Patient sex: F
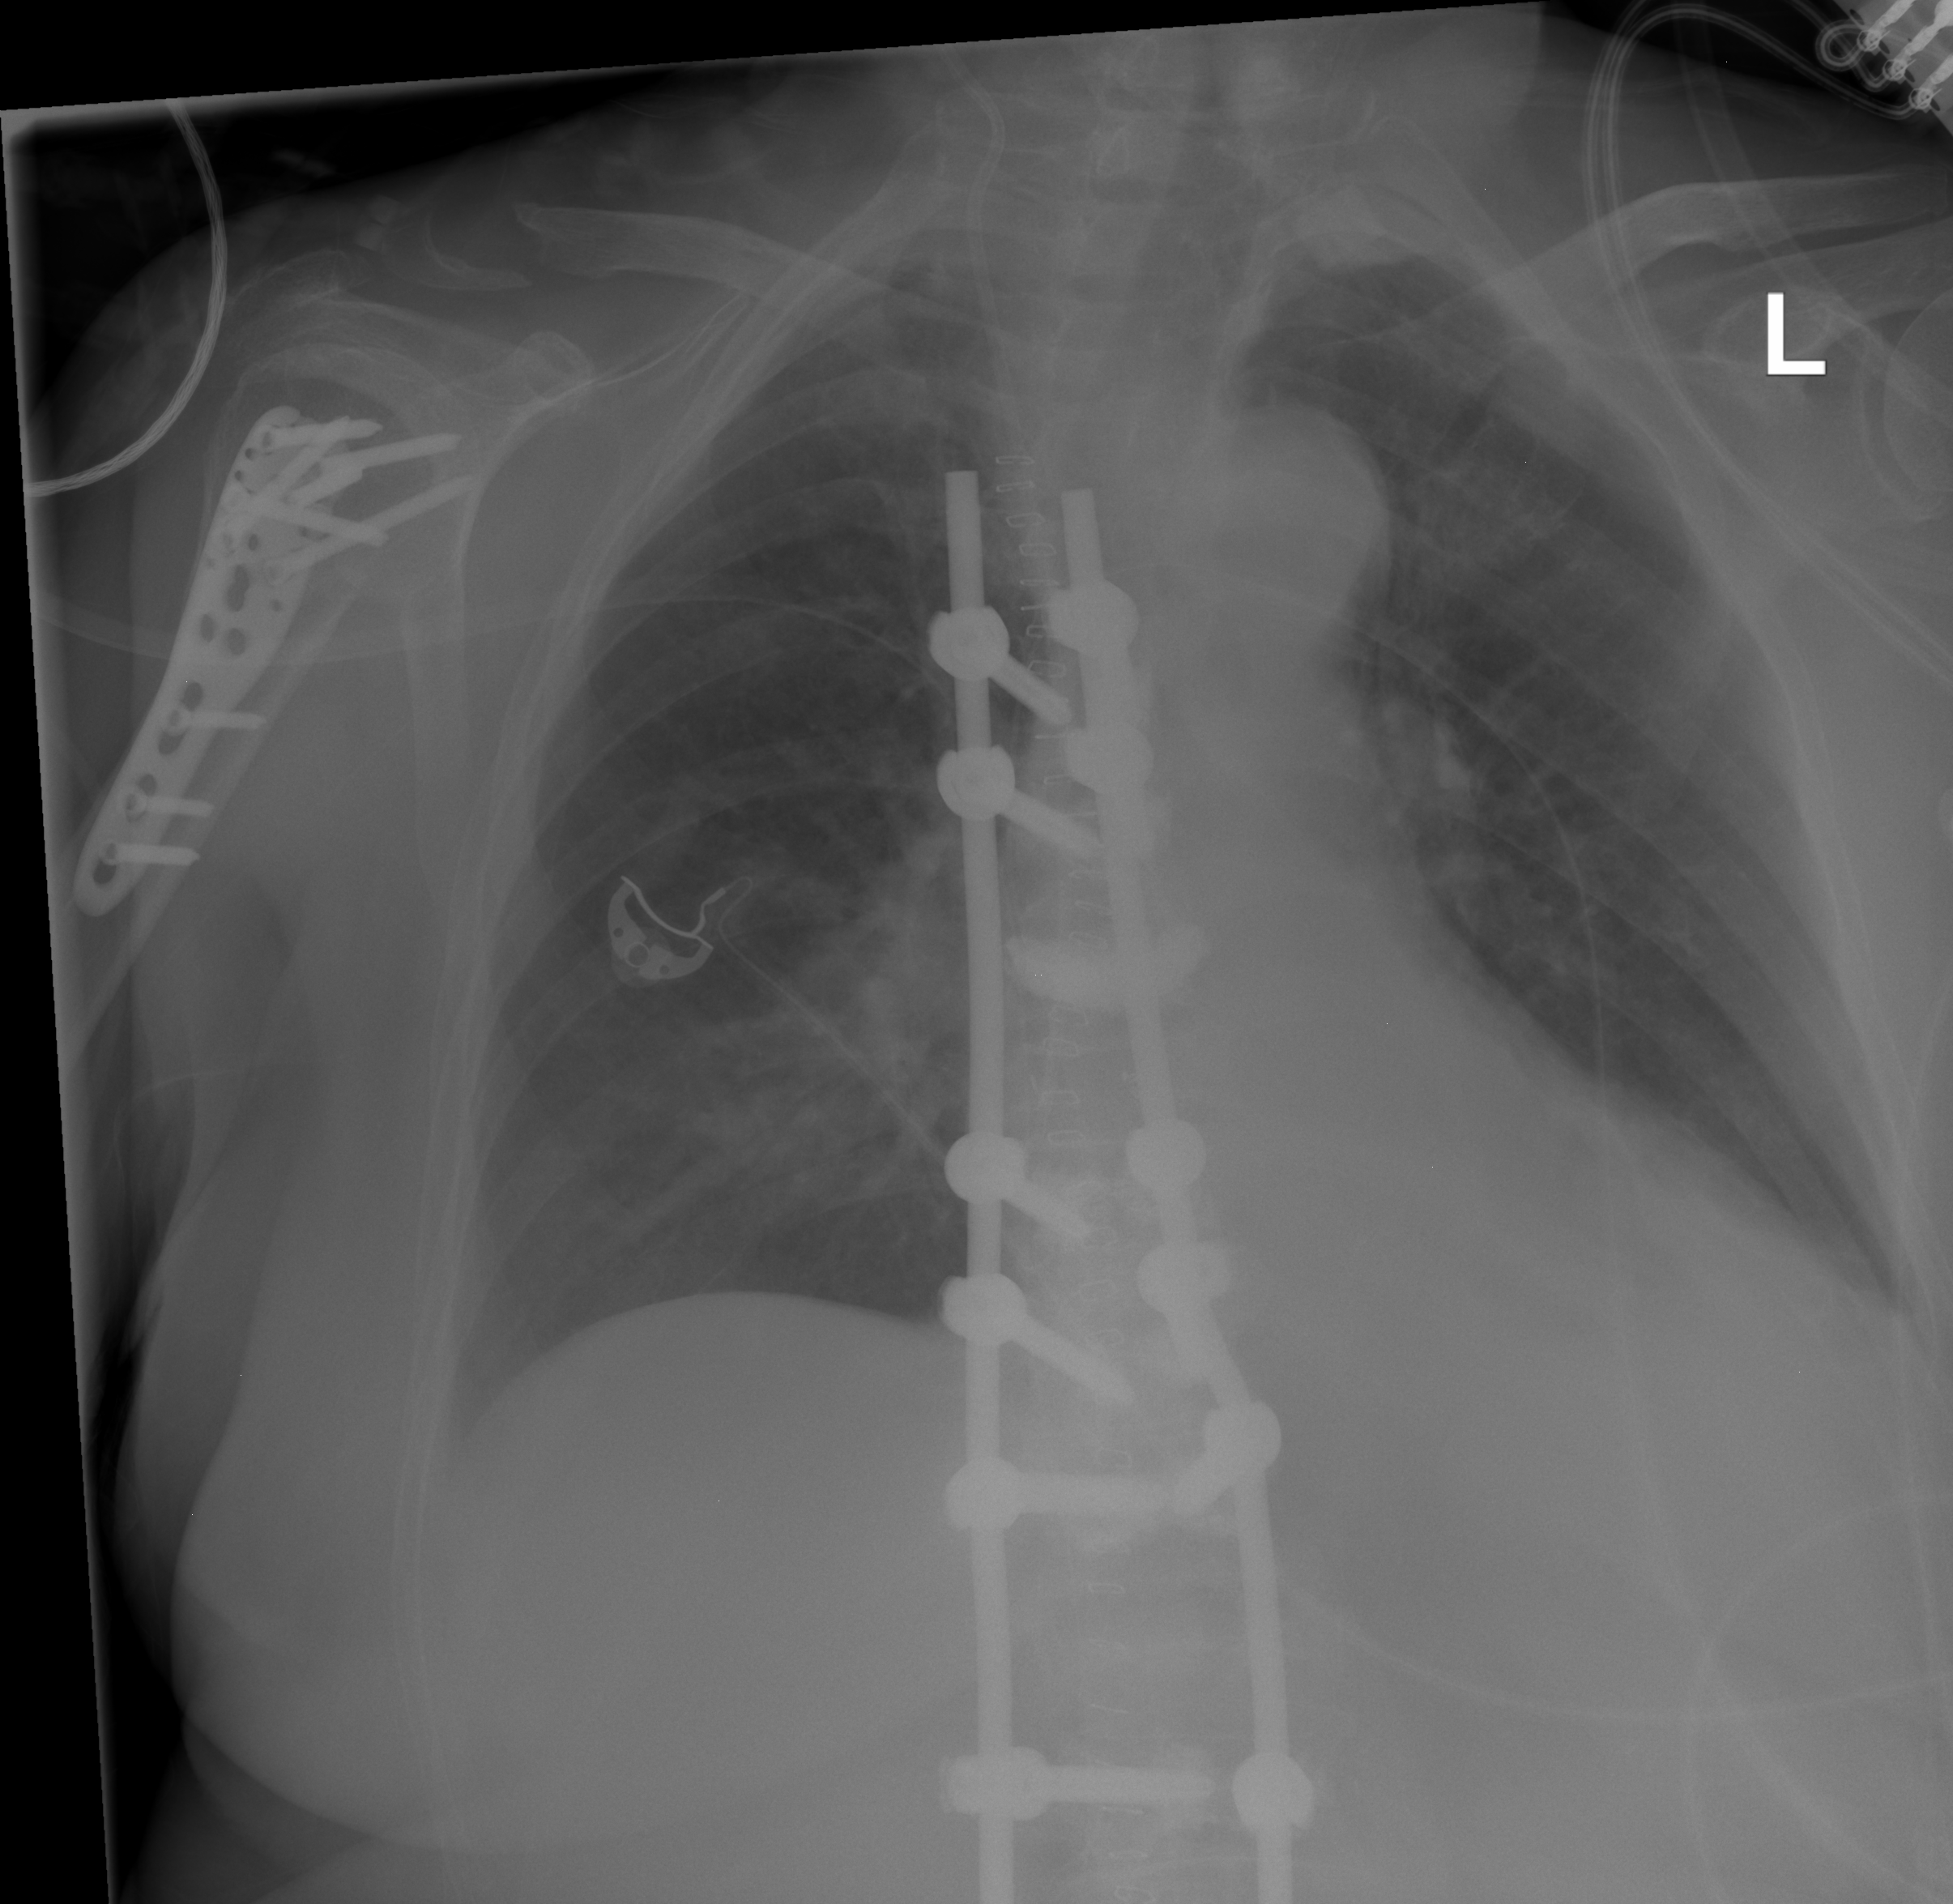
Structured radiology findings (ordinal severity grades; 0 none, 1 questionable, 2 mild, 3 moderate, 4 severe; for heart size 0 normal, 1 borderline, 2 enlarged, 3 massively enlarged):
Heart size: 2
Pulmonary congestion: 0
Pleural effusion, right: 0
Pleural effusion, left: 2
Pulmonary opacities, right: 0
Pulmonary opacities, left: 0
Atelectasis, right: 0
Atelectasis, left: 0